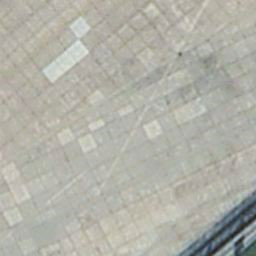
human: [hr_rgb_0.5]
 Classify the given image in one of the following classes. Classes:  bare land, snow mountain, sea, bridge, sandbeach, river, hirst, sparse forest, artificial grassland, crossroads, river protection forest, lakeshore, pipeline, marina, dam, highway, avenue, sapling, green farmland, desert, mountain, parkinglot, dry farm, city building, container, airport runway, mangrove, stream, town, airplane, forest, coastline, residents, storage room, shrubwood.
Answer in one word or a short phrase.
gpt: airport runway